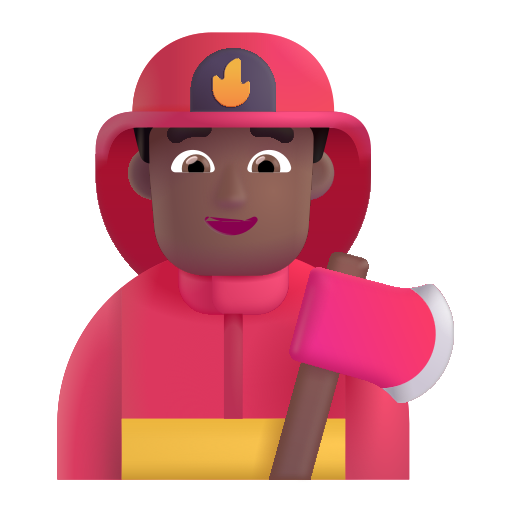
man firefighter color  dark